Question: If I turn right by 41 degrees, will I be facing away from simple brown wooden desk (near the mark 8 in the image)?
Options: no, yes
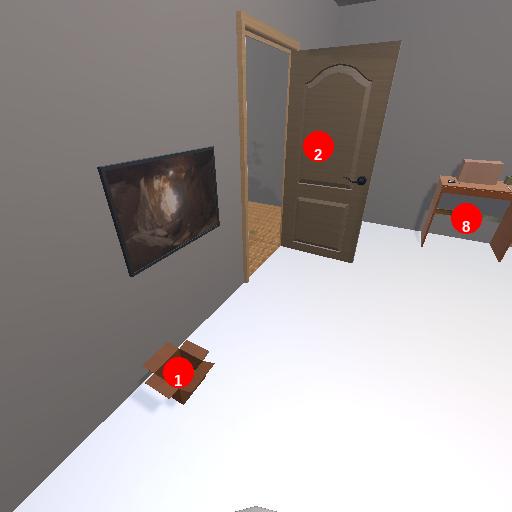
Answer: no